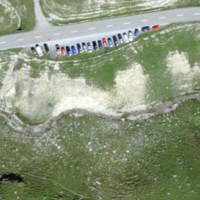
EUNIS habitat code: 26
Species observed at this site:
Marmota marmota
Gypaetus barbatus
Seseli libanotis
Pinguicula alpina
Arnica montana
Gentianella campestris
Erithacus rubecula
Silene acaulis
Phoenicurus ochruros
Certhia familiaris
Veronica montana
Saxifraga moschata
Kalmia procumbens
Saxifraga androsacea
Phleum alpinum
Dryas octopetala
Salix serpillifolia
Micranthes stellaris
Turdus merula
Gentiana brachyphylla
Primula hirsuta
Prunella vulgaris
Turdus pilaris
Saxifraga aizoides
Lotus alpinus
Pyrrhocorax graculus
Saxifraga oppositifolia
Arenaria ciliata
Aquila chrysaetos
Nardus stricta
Oxytropis campestris
Aster alpinus
Oenanthe oenanthe
Turdus philomelos
Anthus spinoletta
Cerastium fontanum
Prunella modularis
Turdus viscivorus
Salix herbacea
Equisetum variegatum
Campanula scheuchzeri
Sitta europaea
Nucifraga caryocatactes
Aglais urticae
Eriophorum vaginatum
Salix retusa
Linaria cannabina
Galium anisophyllon
Montifringilla nivalis
Viola calcarata
Fringilla coelebs
Turdus torquatus
Crepis aurea
Saxifraga caesia
Pontia callidice
Bartsia alpina
Accipiter nisus
Cervus elaphus